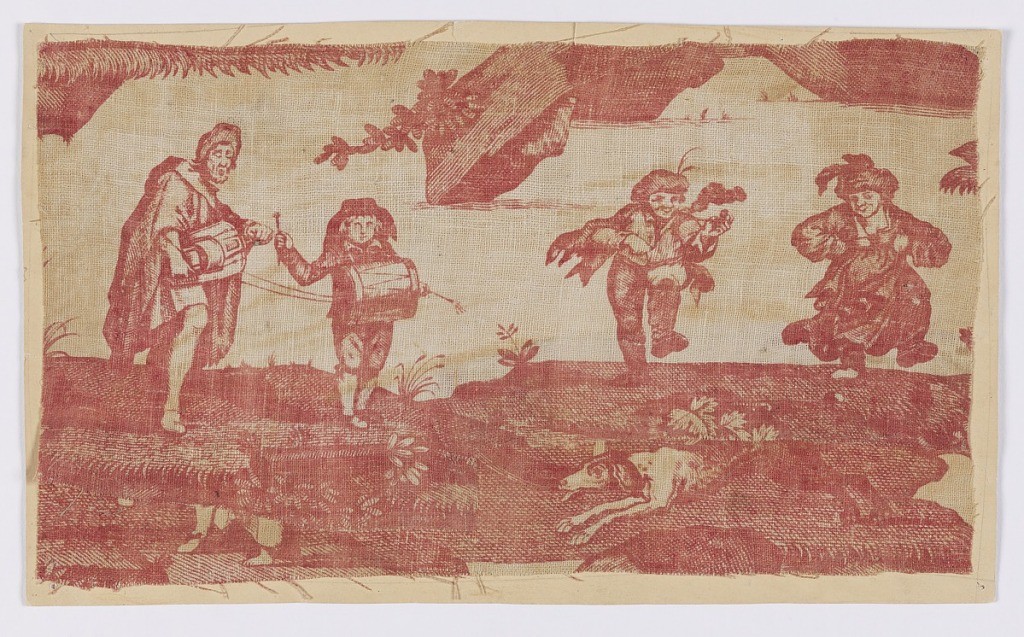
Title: Fragment
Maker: Jacques Bellange, French, 1575–1616
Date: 18th century
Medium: cotton Technique: printed by engraved plate or roller on plain weave
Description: A fragment shows two musicians, a man and a boy, on the left. The man plays a hurdy-gurdy. Two dancing figures, a man and woman, are on the right. Lower part of the fragment is pieced with a scrap of toile showing dogs and human feet.